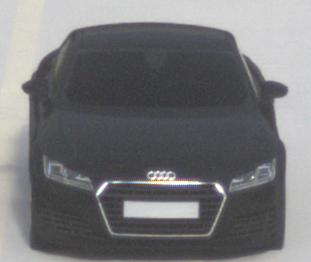
Make: Audi
Model: TT Coupé 1.8 TFSI
Detailed model: TT (8S) Coupé
Model produced from: 2015/08
Model produced until: 2018/06
Doors: 3
Color: black
Road condition: dry road
Daytime: morning or afternoon
Contrast: low contrast